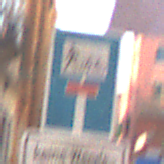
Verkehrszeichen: SackgasseRadverkehrFussgaengerDurchlaessig
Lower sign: HinweisGeaenderteVorfahrtVerkehrsfuehrungVerkehrsregelung3
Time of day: Midday
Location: Outdoor (Urban)
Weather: Clear
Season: NotSpecified
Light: Natural